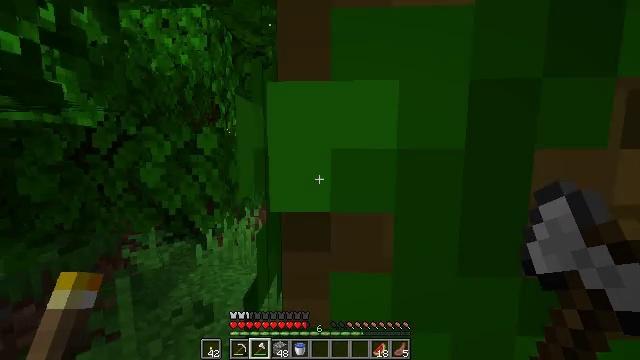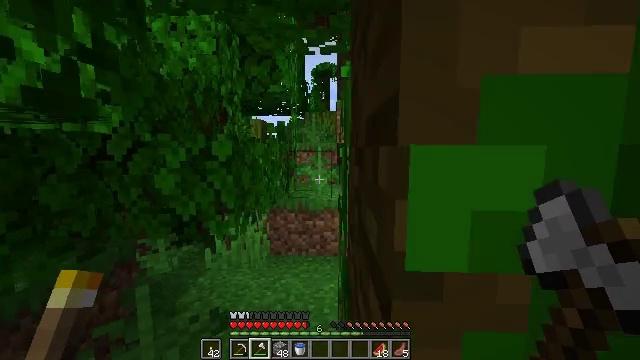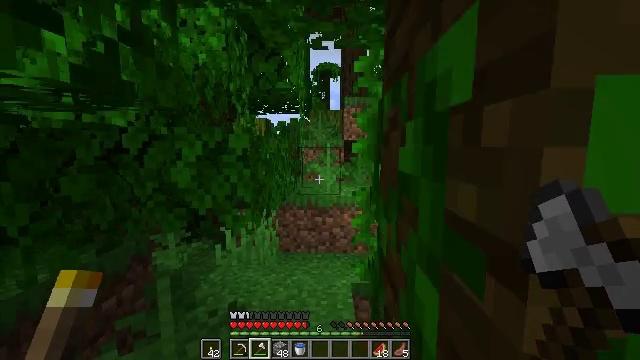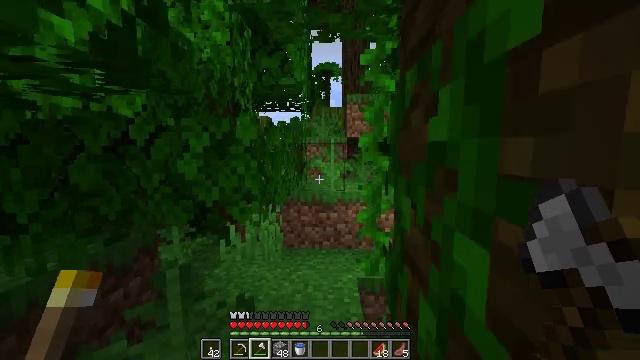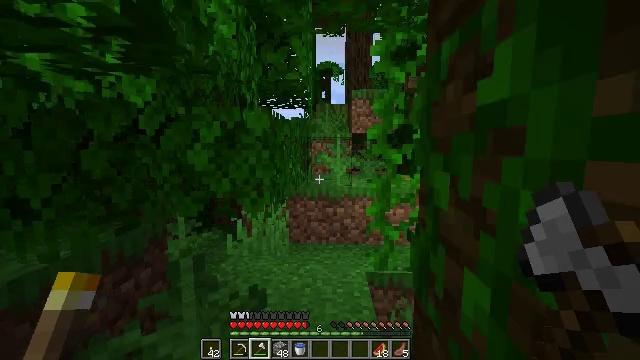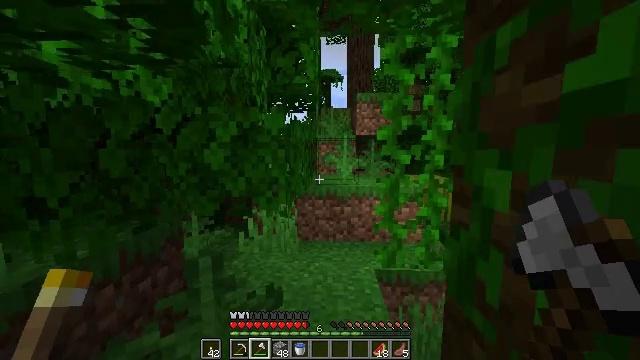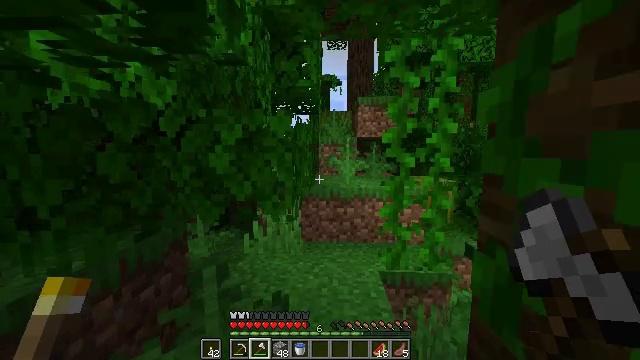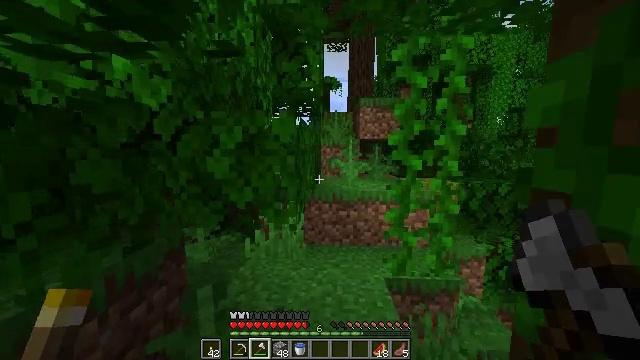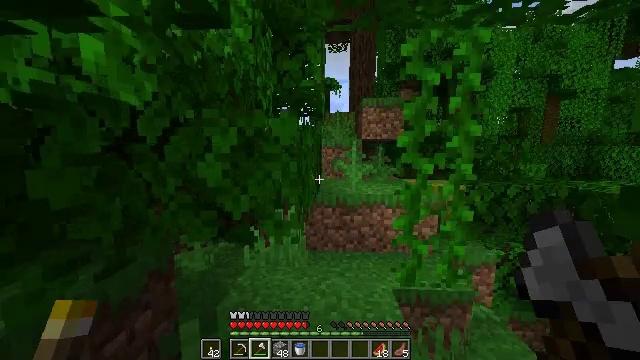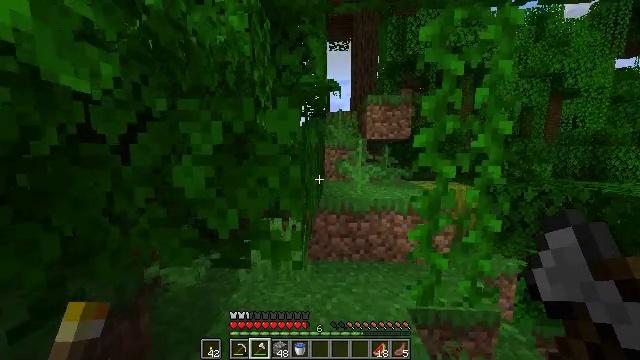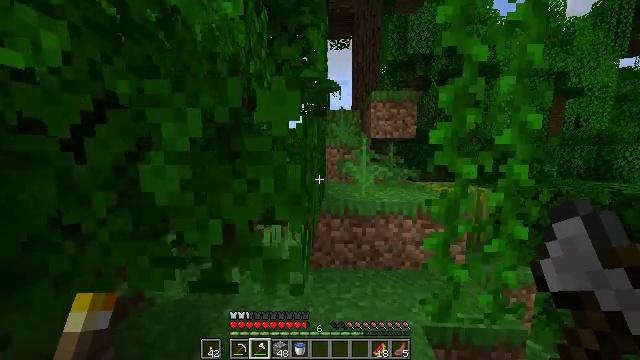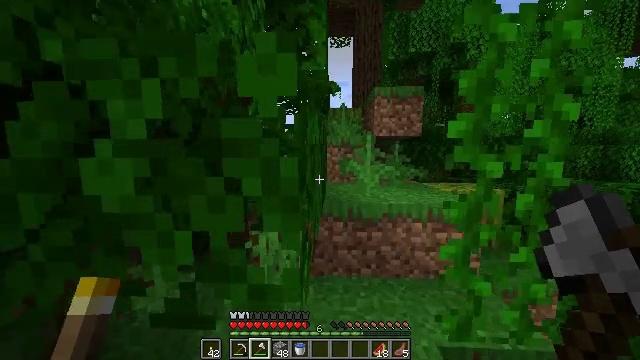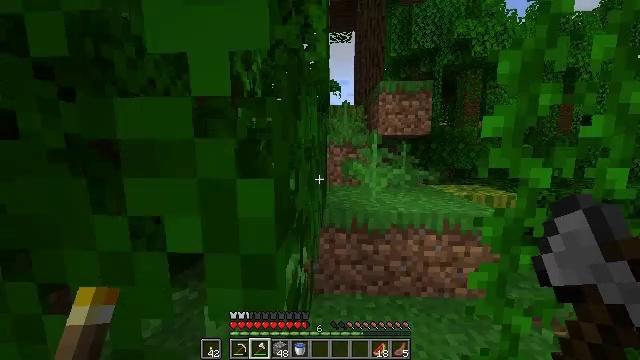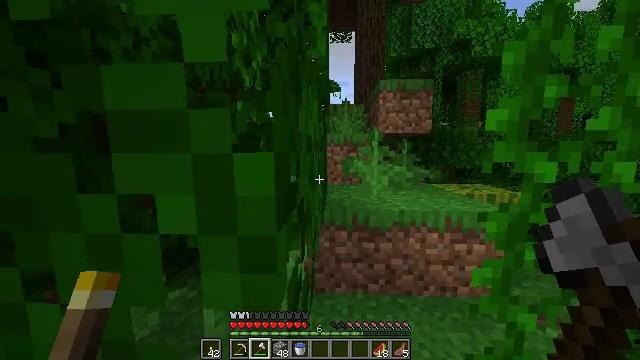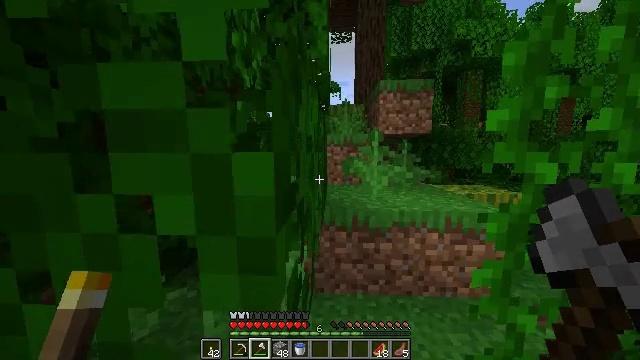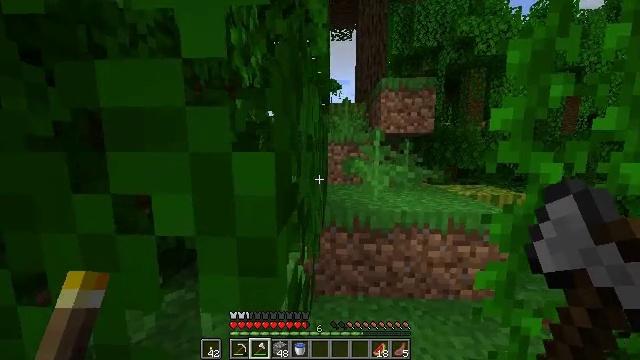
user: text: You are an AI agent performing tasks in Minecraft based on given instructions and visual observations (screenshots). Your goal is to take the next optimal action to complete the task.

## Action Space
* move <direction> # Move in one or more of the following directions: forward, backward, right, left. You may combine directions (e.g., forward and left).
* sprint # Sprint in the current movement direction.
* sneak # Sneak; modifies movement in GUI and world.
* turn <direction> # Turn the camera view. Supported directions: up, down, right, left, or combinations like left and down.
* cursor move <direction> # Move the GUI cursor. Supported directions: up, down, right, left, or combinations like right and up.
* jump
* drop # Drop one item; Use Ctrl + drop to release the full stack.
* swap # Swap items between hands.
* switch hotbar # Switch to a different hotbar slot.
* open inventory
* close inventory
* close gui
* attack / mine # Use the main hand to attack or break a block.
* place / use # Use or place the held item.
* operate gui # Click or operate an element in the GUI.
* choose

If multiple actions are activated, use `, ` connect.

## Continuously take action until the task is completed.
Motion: motion action
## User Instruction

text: Kill mobs.
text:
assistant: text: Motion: move forward and move left, sprint
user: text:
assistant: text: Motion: move forward and move left, sprint
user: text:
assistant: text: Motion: move forward and move left, sprint
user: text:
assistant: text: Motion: move forward and move left, sprint
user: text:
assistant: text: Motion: move forward, sprint
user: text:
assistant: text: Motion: move forward, sprint
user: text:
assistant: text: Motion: move forward, sprint
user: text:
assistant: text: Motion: move forward, sprint
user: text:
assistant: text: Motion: move forward, sprint
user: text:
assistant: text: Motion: move forward, sprint
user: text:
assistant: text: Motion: move forward, sprint
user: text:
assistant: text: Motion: move forward, sprint
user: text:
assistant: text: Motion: move forward, sprint
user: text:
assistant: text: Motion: move forward, sprint
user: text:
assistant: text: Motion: move forward, sprint
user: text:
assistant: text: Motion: move forward and move right, sprint
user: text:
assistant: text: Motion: move forward and move right, sprint
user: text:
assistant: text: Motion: move forward and move right, sprint
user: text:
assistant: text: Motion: move forward and move right, sprint
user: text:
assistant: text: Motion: move forward and move right, sprint
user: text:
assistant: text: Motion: move forward, sprint
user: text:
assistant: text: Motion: move forward, sprint
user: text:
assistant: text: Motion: move forward, sprint
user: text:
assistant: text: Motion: move forward and move left, sprint
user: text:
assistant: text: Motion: move forward and move left, sprint
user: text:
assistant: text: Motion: move forward and move left, sprint, jump
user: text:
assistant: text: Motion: move forward and move left, sprint, jump
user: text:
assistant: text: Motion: move forward, sprint, jump
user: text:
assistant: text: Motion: move forward, sprint, jump
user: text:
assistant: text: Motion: move forward and move right, sprint, jump